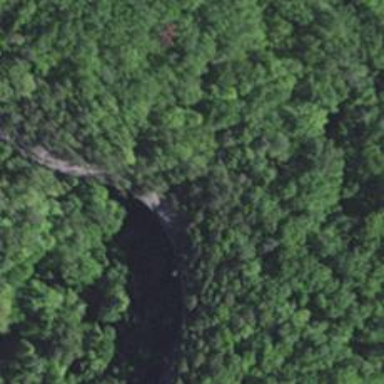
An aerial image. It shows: Craggy cliff ideal for climbing.